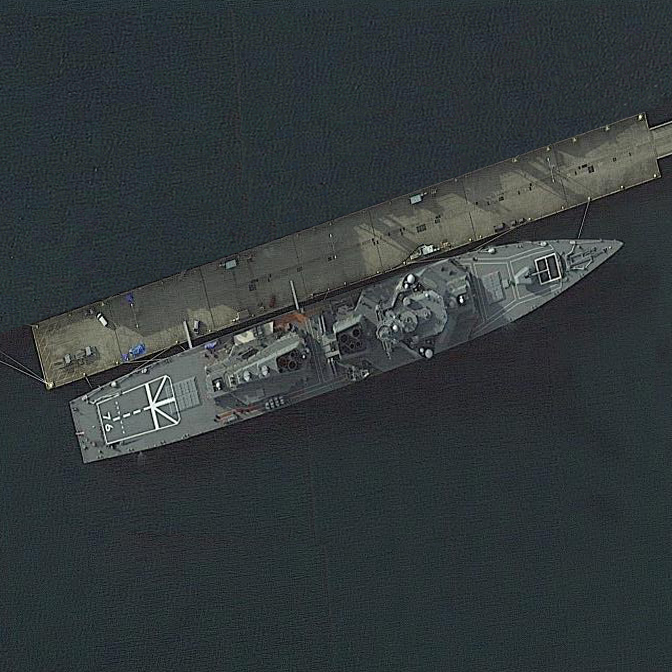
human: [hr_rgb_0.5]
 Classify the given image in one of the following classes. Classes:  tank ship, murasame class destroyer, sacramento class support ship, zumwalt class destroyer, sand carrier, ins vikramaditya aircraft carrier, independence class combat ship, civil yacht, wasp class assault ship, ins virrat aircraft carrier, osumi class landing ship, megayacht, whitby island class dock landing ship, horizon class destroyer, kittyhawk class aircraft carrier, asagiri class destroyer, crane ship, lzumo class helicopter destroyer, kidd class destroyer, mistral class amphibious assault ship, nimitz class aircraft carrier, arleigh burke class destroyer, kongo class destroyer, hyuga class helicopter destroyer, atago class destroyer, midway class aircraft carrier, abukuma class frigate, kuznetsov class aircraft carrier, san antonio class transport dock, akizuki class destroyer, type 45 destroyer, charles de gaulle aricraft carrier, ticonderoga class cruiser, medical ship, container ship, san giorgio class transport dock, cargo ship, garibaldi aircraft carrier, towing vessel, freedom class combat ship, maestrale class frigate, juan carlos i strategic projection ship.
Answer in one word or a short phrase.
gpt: Kongo class destroyer